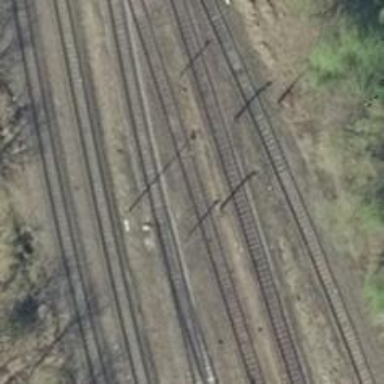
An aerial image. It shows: Railway switch.